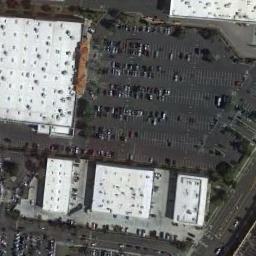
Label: parking_lot